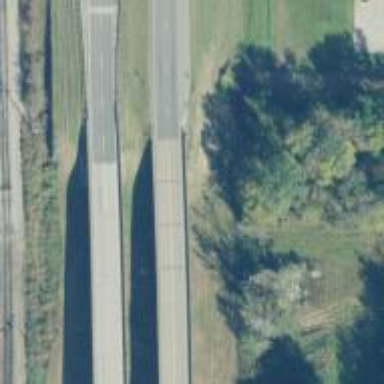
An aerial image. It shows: Primary highway bridge designed as expressway.